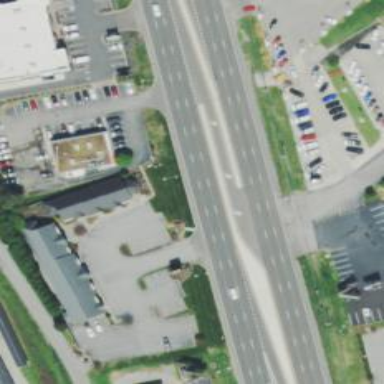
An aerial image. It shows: Trunk link highway.